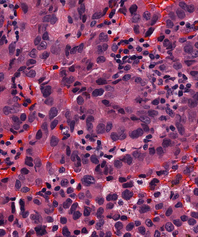
Tumor epithelial tissue: yes
Tumor-associated stroma tissue: yes
Normal tissue: no